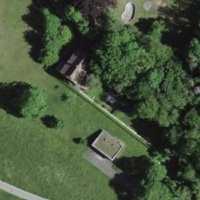
EUNIS habitat code: 25
Species observed at this site:
Allium ursinum
Plantago media
Acer campestre